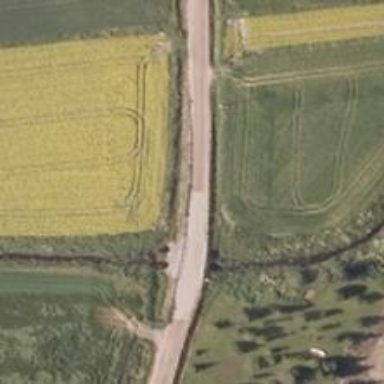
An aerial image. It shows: Tertiary road with bridge.